Question: I want to create a layout which will have a scrollview, inside the srollview at the top of the layout there will be two Textviews. In the center there will be two Edittexts and at the bottom of the layout, there will be two buttons. .
:

I have done some coding which scrolls the top content but keeps the buttons at the bottom out of the scrollview which is not the expected functionality.
My layout coding:
'''
<RelativeLayout xmlns:android="http://schemas.android.com/apk/res/android"
android:layout_width="match_parent"
android:layout_height="match_parent"
android:paddingBottom="@dimen/activity_vertical_margin"
android:paddingLeft="@dimen/activity_horizontal_margin"
android:paddingRight="@dimen/activity_horizontal_margin"
android:paddingTop="@dimen/activity_vertical_margin" >
<ScrollView
android:id="@+id/my_scrollview"
android:layout_width="fill_parent"
android:layout_height="fill_parent"
android:layout_above="@+id/LinearLayout01"
android:scrollbars="horizontal" >
<RelativeLayout
android:layout_width="match_parent"
android:layout_height="wrap_content" >
<TextView
android:id="@+id/welcomeToStudy"
android:layout_width="wrap_content"
android:layout_height="wrap_content"
android:layout_alignParentTop="true"
android:layout_centerHorizontal="true"
android:text="Welcome to xxxxxxxxxxxxxxx!"
android:textAppearance="?android:attr/textAppearanceLarge"
android:textColor="#54575A"
android:textSize="28sp" />
<TextView
android:id="@+id/pleaseEnter"
android:layout_width="wrap_content"
android:layout_height="wrap_content"
android:layout_below="@+id/welcomeToStudy"
android:layout_centerHorizontal="true"
android:layout_marginTop="5dp"
android:text="Please enter your details xxxxxxxxxxxxxxxxxxxxxxxxxxxxxxxxxxx."
android:textSize="20sp" />
<EditText
android:id="@+id/emailSignUp"
android:layout_width="match_parent"
android:layout_height="wrap_content"
android:layout_below="@+id/pleaseEnter"
android:layout_centerHorizontal="true"
android:layout_marginTop="5dp"
android:ems="10"
android:hint="Email"
android:inputType="textEmailAddress"
android:singleLine="true"
android:textSize="24sp" >
</EditText>
<EditText
android:id="@+id/passwordSignUp"
android:layout_width="match_parent"
android:layout_height="wrap_content"
android:layout_below="@+id/emailSignUp"
android:layout_centerHorizontal="true"
android:layout_marginTop="5dp"
android:ems="10"
android:hint="Password"
android:inputType="textPassword"
android:singleLine="true"
android:textSize="24sp" >
</EditText>
</RelativeLayout>
</ScrollView>
<LinearLayout
android:id="@+id/LinearLayout01"
android:layout_width="fill_parent"
android:layout_height="wrap_content"
android:layout_alignParentBottom="true"
android:orientation="vertical"
android:layout_marginTop="5dp">
<Button
android:id="@+id/signUpBtn"
android:layout_width="fill_parent"
android:layout_height="wrap_content"
android:background="@drawable/next_button_selector"
android:text="Sign Up"
android:textColor="#FFFFFF"
android:textSize="20sp" >
</Button>
<Button
android:id="@+id/registerWithFb"
android:layout_width="fill_parent"
android:layout_height="wrap_content"
android:layout_marginTop="8dp"
android:background="@drawable/next_button_xhdpi_facebook"
android:text="Sign up with Facebook"
android:textColor="#FFFFFF"
android:textSize="20sp" >
</Button>
</LinearLayout>
</RelativeLayout>
'''
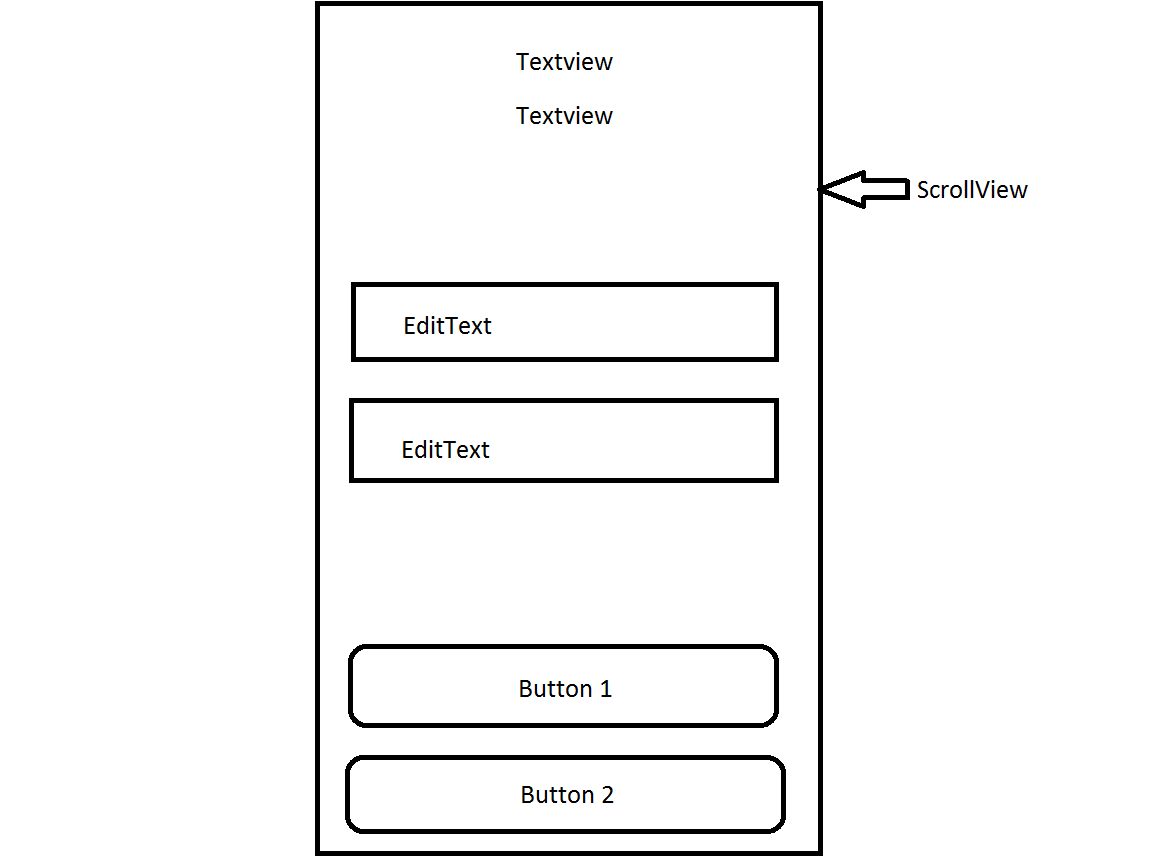
Answer: On the basis of <URL> answer, I made some modifications and got the whole thing to work. The new layout code:
'''
<RelativeLayout xmlns:android="http://schemas.android.com/apk/res/android"
android:layout_width="match_parent"
android:layout_height="match_parent"
android:descendantFocusability="beforeDescendants"
android:focusableInTouchMode="true"
android:paddingBottom="@dimen/activity_vertical_margin"
android:paddingLeft="@dimen/activity_horizontal_margin"
android:paddingRight="@dimen/activity_horizontal_margin"
android:paddingTop="@dimen/activity_vertical_margin" >
<ScrollView
android:id="@+id/my_scrollview"
android:layout_width="fill_parent"
android:layout_height="fill_parent" >
<RelativeLayout
android:id="@+id/main_relative_layout"
android:layout_width="match_parent"
android:layout_height="53dp" >
<TextView
android:id="@+id/welcomeToStudy"
android:layout_width="wrap_content"
android:layout_height="wrap_content"
android:layout_alignParentTop="true"
android:layout_centerHorizontal="true"
android:layout_marginTop="35dp"
android:text="Welcome to xxxxxxxxxxxxxxxxxxxxxxxxxxxxxx"
android:textAppearance="?android:attr/textAppearanceLarge"
android:textColor="#54575A"
android:textSize="28sp" />
<TextView
android:id="@+id/pleaseEnter"
android:layout_width="wrap_content"
android:layout_height="wrap_content"
android:layout_below="@+id/welcomeToStudy"
android:layout_centerHorizontal="true"
android:layout_marginTop="16dp"
android:text="Please enter your details xxxxxxxxxxxxxxxxxxxxxxxxxxxxxx."
android:textSize="20sp" />
<EditText
android:id="@+id/emailSignUp"
android:layout_width="match_parent"
android:layout_height="wrap_content"
android:layout_below="@+id/pleaseEnter"
android:layout_centerHorizontal="true"
android:layout_marginTop="35dp"
android:ems="10"
android:hint="Email"
android:inputType="textEmailAddress"
android:singleLine="true"
android:textSize="24sp" >
</EditText>
<EditText
android:id="@+id/passwordSignUp"
android:layout_width="match_parent"
android:layout_height="wrap_content"
android:layout_below="@+id/emailSignUp"
android:layout_centerHorizontal="true"
android:layout_marginTop="8dp"
android:ems="10"
android:hint="Password"
android:inputType="textPassword"
android:singleLine="true"
android:textSize="24sp" >
</EditText>
<LinearLayout
android:id="@+id/LinearLayout01"
android:layout_width="fill_parent"
android:layout_height="wrap_content"
android:layout_alignParentBottom="true"
android:layout_below="@+id/passwordSignUp"
android:layout_marginTop="35dp"
android:orientation="vertical" >
<Button
android:id="@+id/signUpBtn"
android:layout_width="fill_parent"
android:layout_height="wrap_content"
android:background="@drawable/next_button_selector"
android:text="Sign Up"
android:textColor="#FFFFFF"
android:textSize="20sp" >
</Button>
<Button
android:id="@+id/registerWithFb"
android:layout_width="fill_parent"
android:layout_height="wrap_content"
android:layout_marginTop="16dp"
android:background="@drawable/next_button_xhdpi_facebook"
android:text="Sign up with Facebook"
android:textColor="#FFFFFF"
android:textSize="20sp" >
</Button>
</LinearLayout>
</RelativeLayout>
</ScrollView>
</RelativeLayout>
'''
The approach is to change the 'main_relative_layout' value programatically according to the device screen size in order to accommodate the layout in the screens. I did not use a whitespace though, I aligned the 'LinearLayout01' to 'ParentBottom'.
The code to get the screen size of the device and change 'main_relative_layout' programatically (inside 'onCreate'):
'''
// for button placement purely design workout
DisplayMetrics displayMetrics = this.getResources().getDisplayMetrics();
float dpHeight = displayMetrics.heightPixels / displayMetrics.density;
float dpWidth = displayMetrics.widthPixels / displayMetrics.density;
Log.e("Screen height:", "" + dpHeight);
RelativeLayout rl = (RelativeLayout) findViewById(R.id.main_relative_layout);
rl.getLayoutParams().height = dpToPx((int) dpHeight - 70);
'''
The method 'dpToPx':
'''
//method to convert from dp to px
public int dpToPx(int dp) {
DisplayMetrics displayMetrics = SignUp.this.getResources().getDisplayMetrics();
int px = Math.round(dp * (displayMetrics.xdpi / DisplayMetrics.DENSITY_DEFAULT));
return px;
}
'''